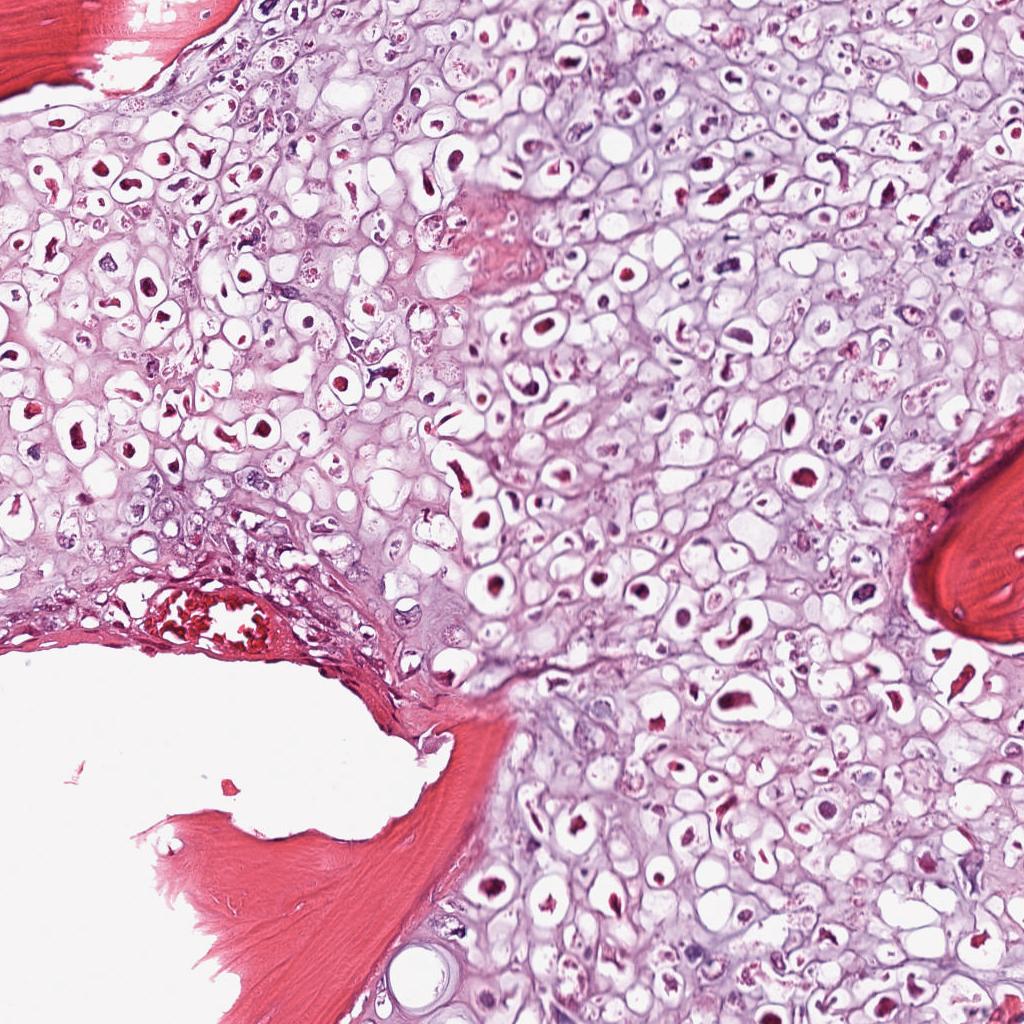
Label: Viable